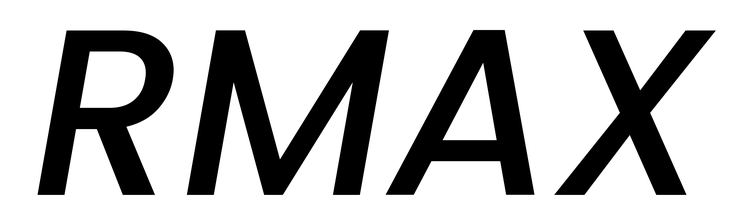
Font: Poppins-MediumItalic